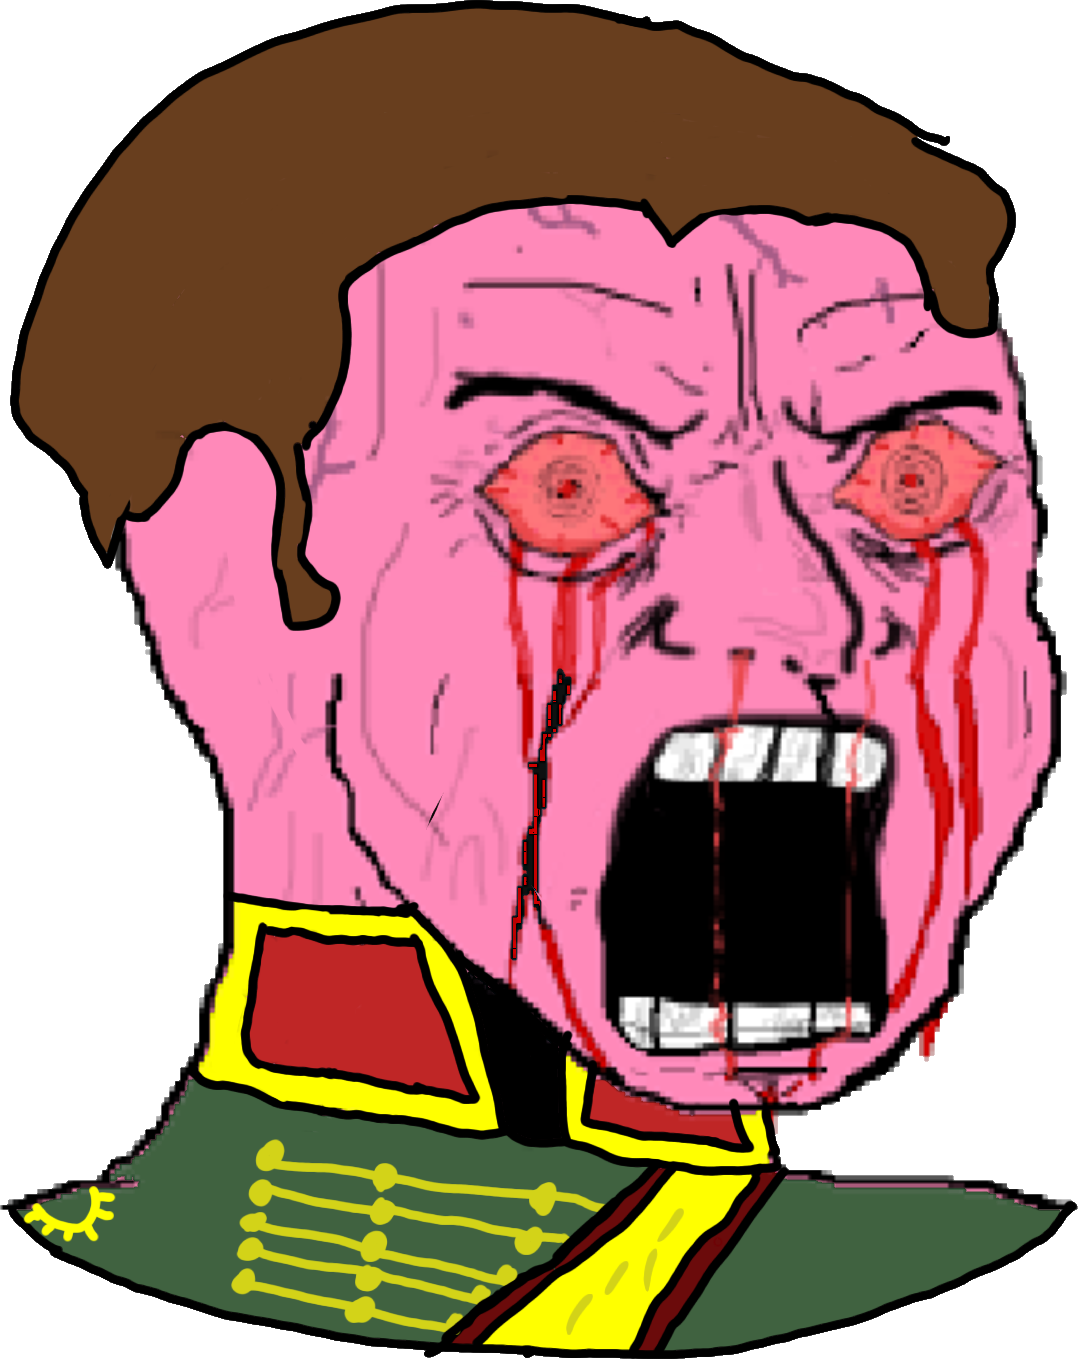
Label: 5_Rage